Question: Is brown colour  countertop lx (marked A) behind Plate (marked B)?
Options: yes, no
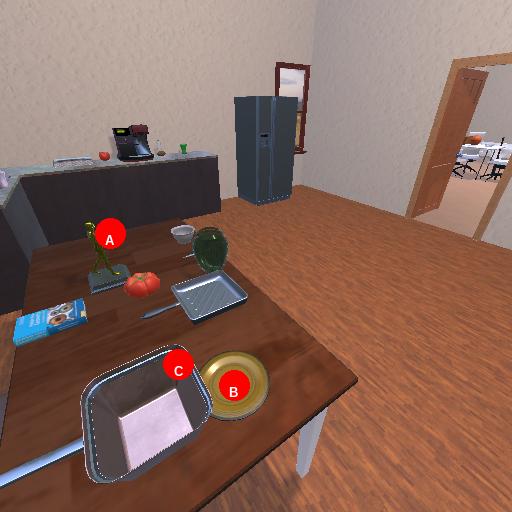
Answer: yes